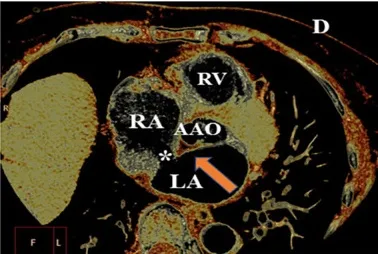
CCTA evaluating the LASH with ASD from different perspectives. (D) VR image of CCTA demonstrating the ASD and significant hypertrophy of atrial septum (arrow and *). MPR, multiplanar reconstruction; VR, volume rendering; LV, left ventricle; RV, right ventricle; RPA, right pulmonary artery; AAO, ascending aorta; DAO, descending aorta.
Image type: radiology (ct)